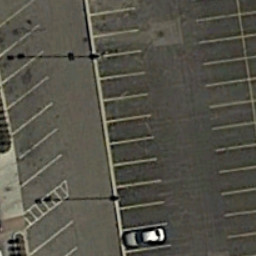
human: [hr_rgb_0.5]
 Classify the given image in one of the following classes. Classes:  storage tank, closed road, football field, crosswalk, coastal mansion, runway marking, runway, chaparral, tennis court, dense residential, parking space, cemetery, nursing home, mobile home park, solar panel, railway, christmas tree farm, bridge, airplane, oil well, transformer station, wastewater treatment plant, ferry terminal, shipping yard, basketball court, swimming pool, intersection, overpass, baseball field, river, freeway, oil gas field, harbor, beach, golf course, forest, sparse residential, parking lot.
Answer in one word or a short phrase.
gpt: parking space